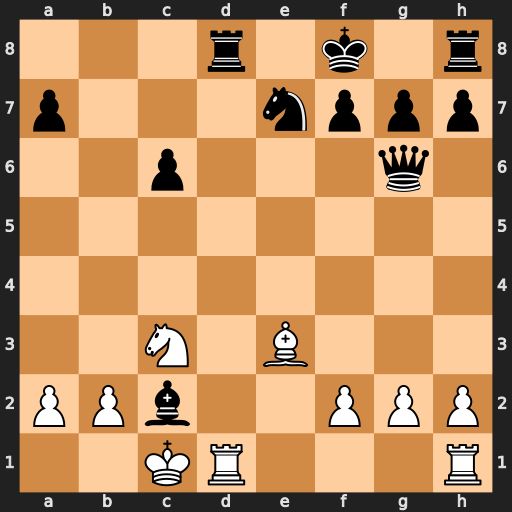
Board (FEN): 3r1k1r/p3nppp/2p3q1/8/8/2N1B3/PPb2PPP/2KR3R
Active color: w
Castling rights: -
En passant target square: -
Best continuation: Rxd8#